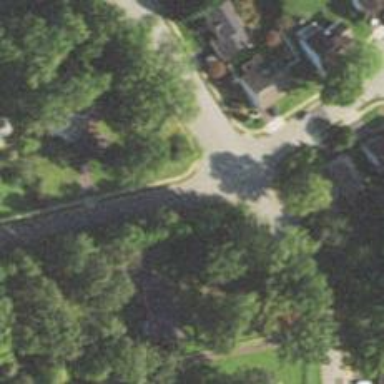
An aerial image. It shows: Residential road with asphalt surface and separate sidewalk.